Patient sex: M
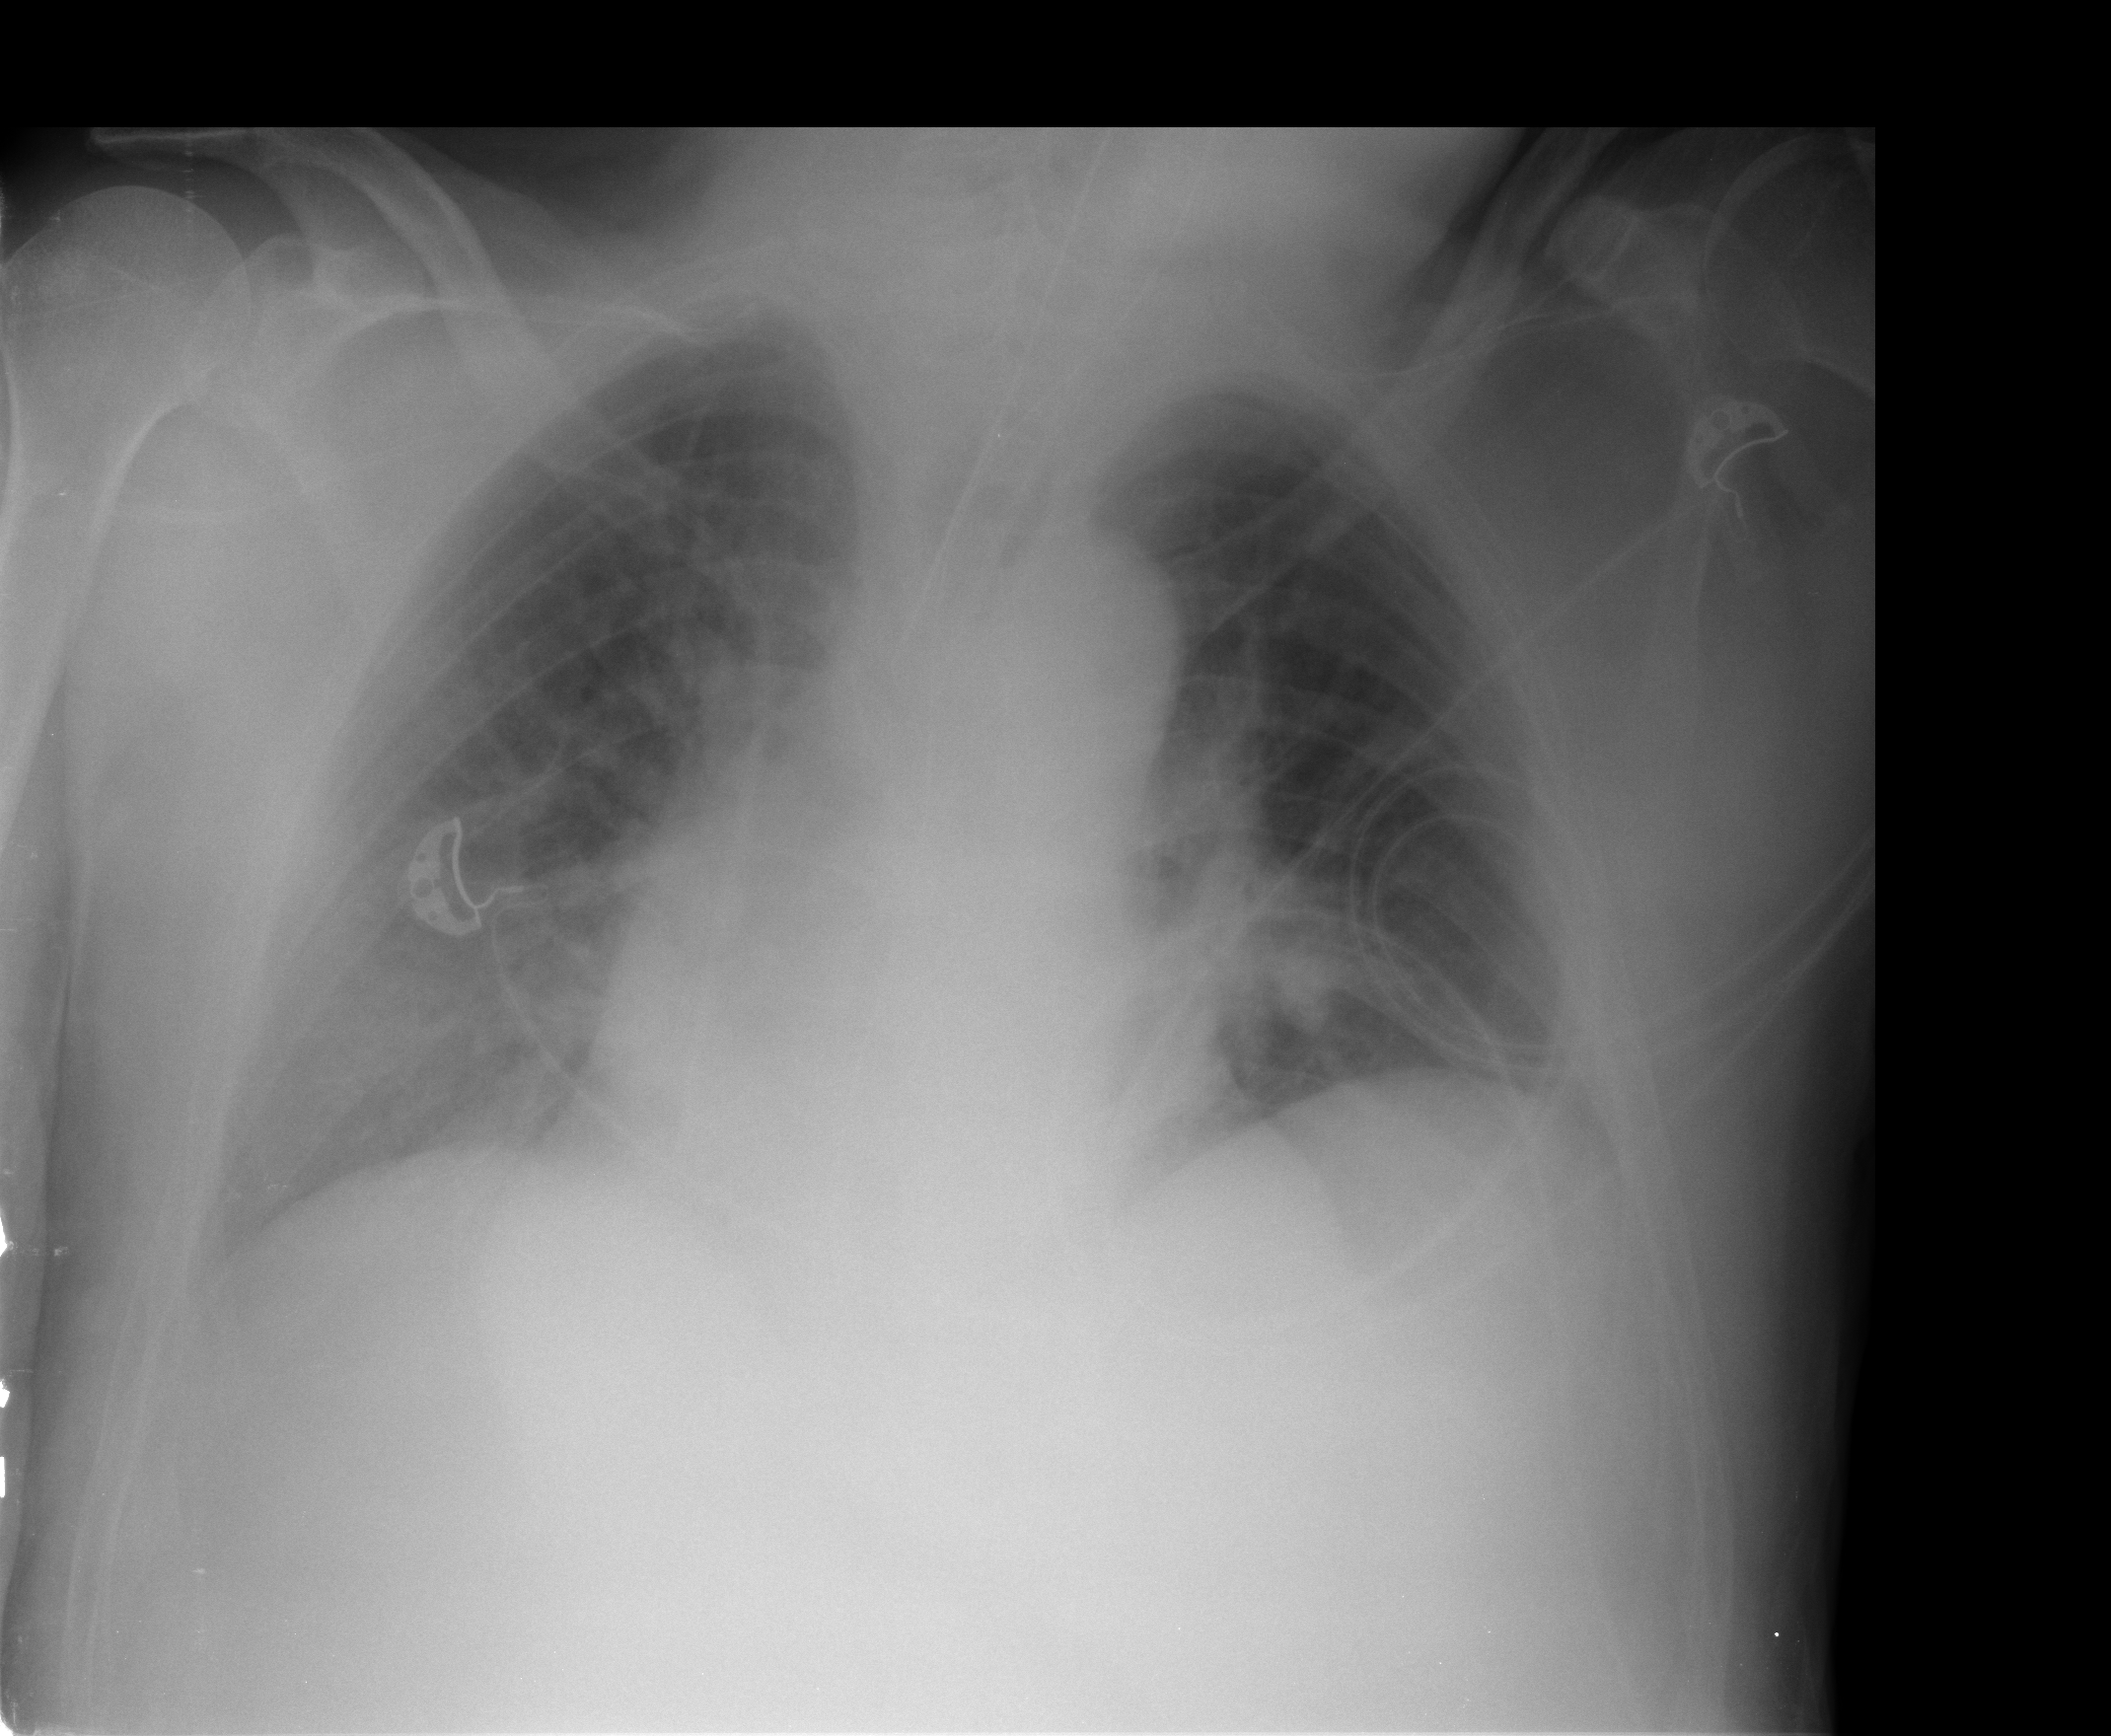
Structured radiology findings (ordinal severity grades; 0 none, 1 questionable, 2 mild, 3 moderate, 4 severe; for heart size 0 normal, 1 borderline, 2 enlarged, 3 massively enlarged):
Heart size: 0
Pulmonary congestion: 2
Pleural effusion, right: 2
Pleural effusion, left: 1
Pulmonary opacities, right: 2
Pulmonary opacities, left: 2
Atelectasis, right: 2
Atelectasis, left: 2